Question: I am trying to see the time taken by select function to moniter files, but when I try to print it, I get a very long number.Here is the code:
'''
struct timeval to;
to.tv_usec=25;
nfds=select(maxfds+1,&readset,NULL,NULL,&to);
printf("Time left for monitering the file descriptors %d
",to);
'''
What is the reason for this weird behavior? This is code works fine with 'to.tv_sec'.

Regards
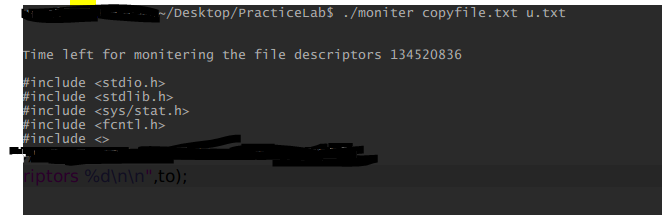
Answer: You cannot pass a struct to printf() that way. Pass one of its members or a value created from them.
If you trace the definition of a timeval struct down to implementation-specific detail, you will likely find something like this:
'''
struct timeval
{
__time_t tv_sec; /* Seconds. */
__suseconds_t tv_usec; /* Microseconds. */
};
'''
What this says is that there is a construct in memory which (at least on this particular platform) consists of a value in seconds followed in memory by a value of microseconds. These two values constitute the members of the struct.
A function such as select() needs to be given a pointer to the struct itself. A pointer to the first member might often have the same raw memory address as its value, but is not formally or portably interchangeable and should result in warnings if misused as a struct pointer.
A generic plain-value function like printf() has no knowledge of timeval structs, and so must be given either struct members which can be interpreted as numeric types which it does understand, or values created by combining struct members. For example, it's quite common to use both fields to calculate a 64-bit time in milliseconds and display that with 64-bit printf format specifier.